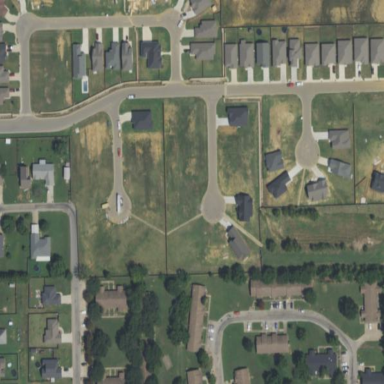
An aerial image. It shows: Neighborhood.